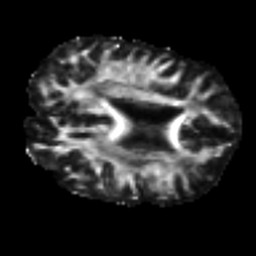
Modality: FA
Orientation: axial
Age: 49
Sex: male
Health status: healthy
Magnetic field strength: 3 T
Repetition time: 7 s
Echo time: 0.0926 s